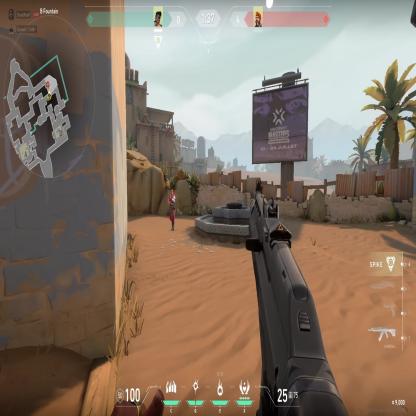
Label: enemy